Question: I wonder is there a way to know the non-transparent area of a drawable image?
For example, I have this image:

What I want is to detect when people touch the transparent area it will do nothing and when people touch the non-transparent area (which is that start button) it will do something.
Thanks for you help.
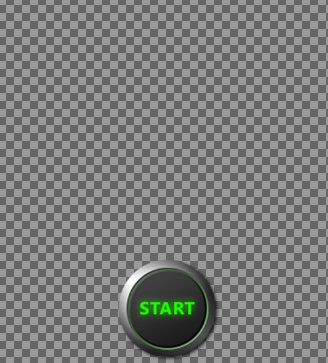
Answer: Just check the pixel value of the touch position, if it is transparent do nothing.
<URL>
<URL>